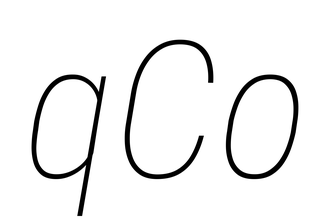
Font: Roboto-Italic_Condensed_Thin_Italic